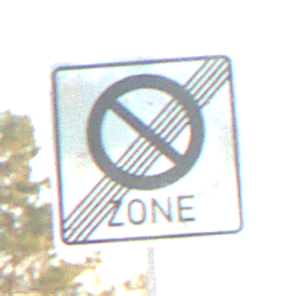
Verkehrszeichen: EndeEingeschraenktesHalteverbotZone
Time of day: SunriseSunset
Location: Outdoor (Nature)
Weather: PartlyCloudy
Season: NotSpecified
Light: Natural